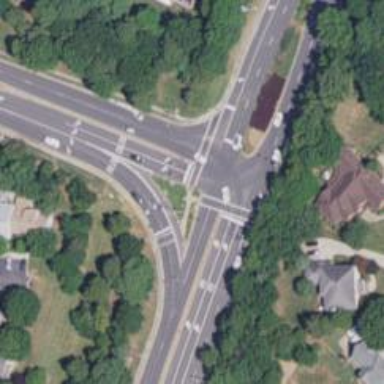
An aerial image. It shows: Uncontrolled crossing on the road.